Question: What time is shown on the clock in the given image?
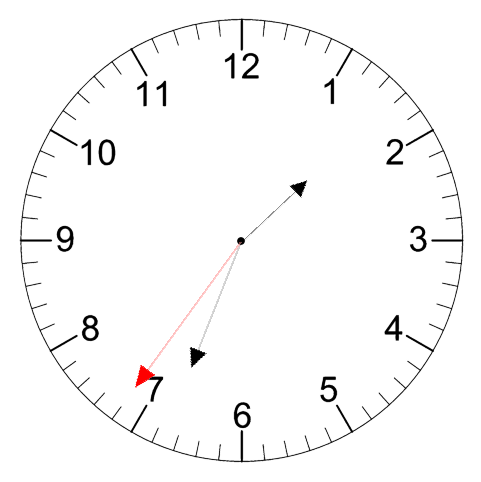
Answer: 01:33:36